Field crop: maize
Growth stage: 2
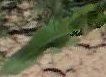
Species: maize